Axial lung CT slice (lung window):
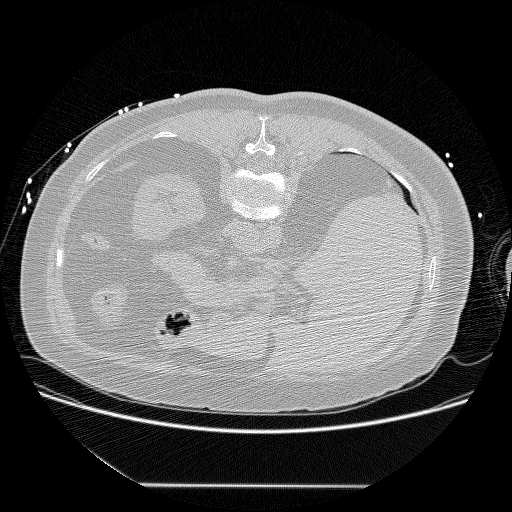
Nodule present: no